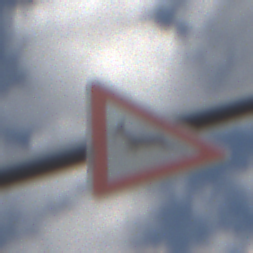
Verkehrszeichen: WildwechselRechts
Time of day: Midday
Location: Outdoor (Nature)
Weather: PartlyCloudy
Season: NotSpecified
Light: Natural